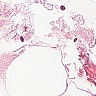
Metastatic tissue present: no